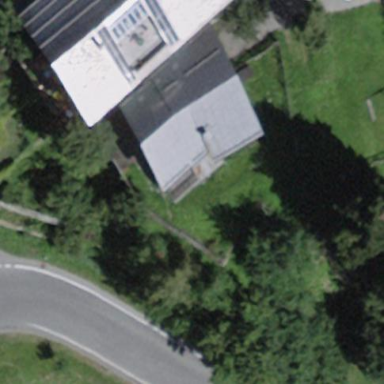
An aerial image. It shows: Gabled building with roof oriented along its structure.